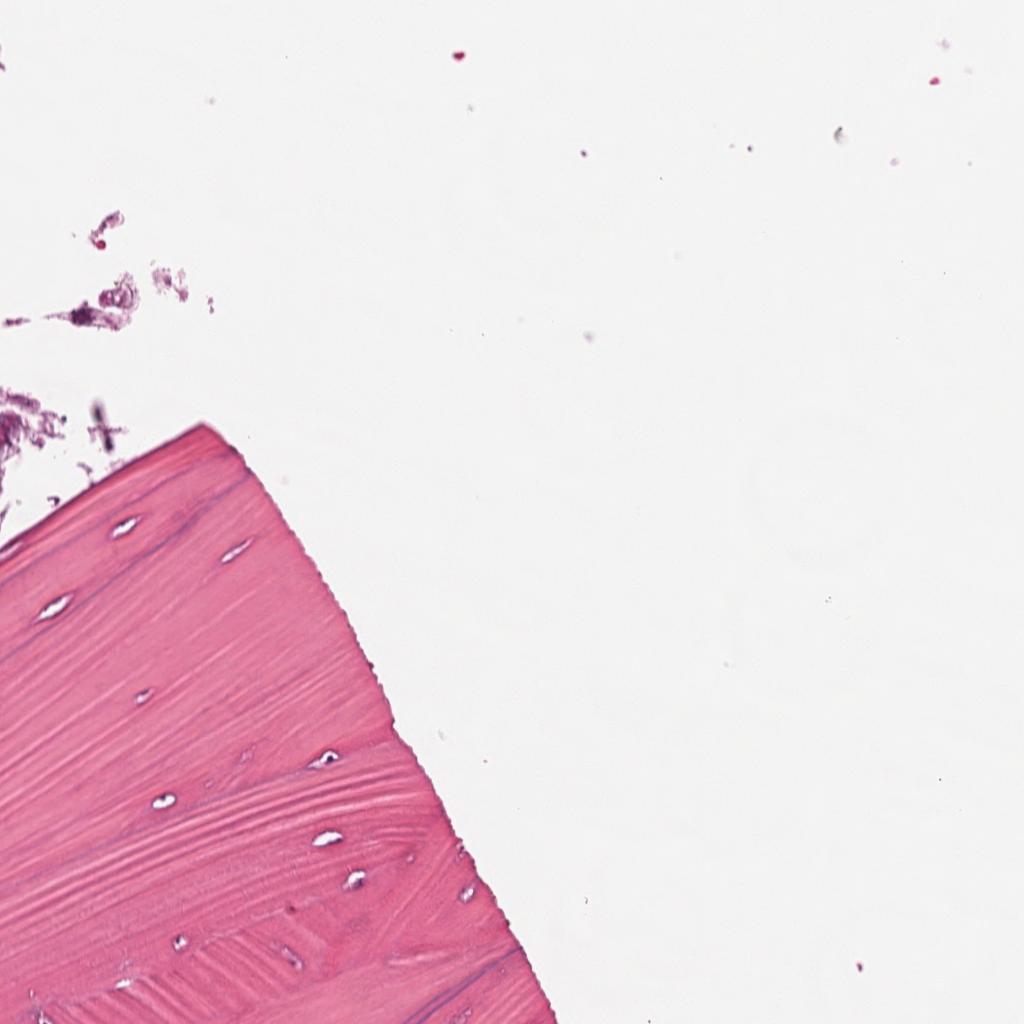
Label: Non-Tumor